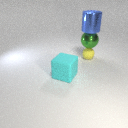
large blue metal cylinder above small yellow rubber sphere